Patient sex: M
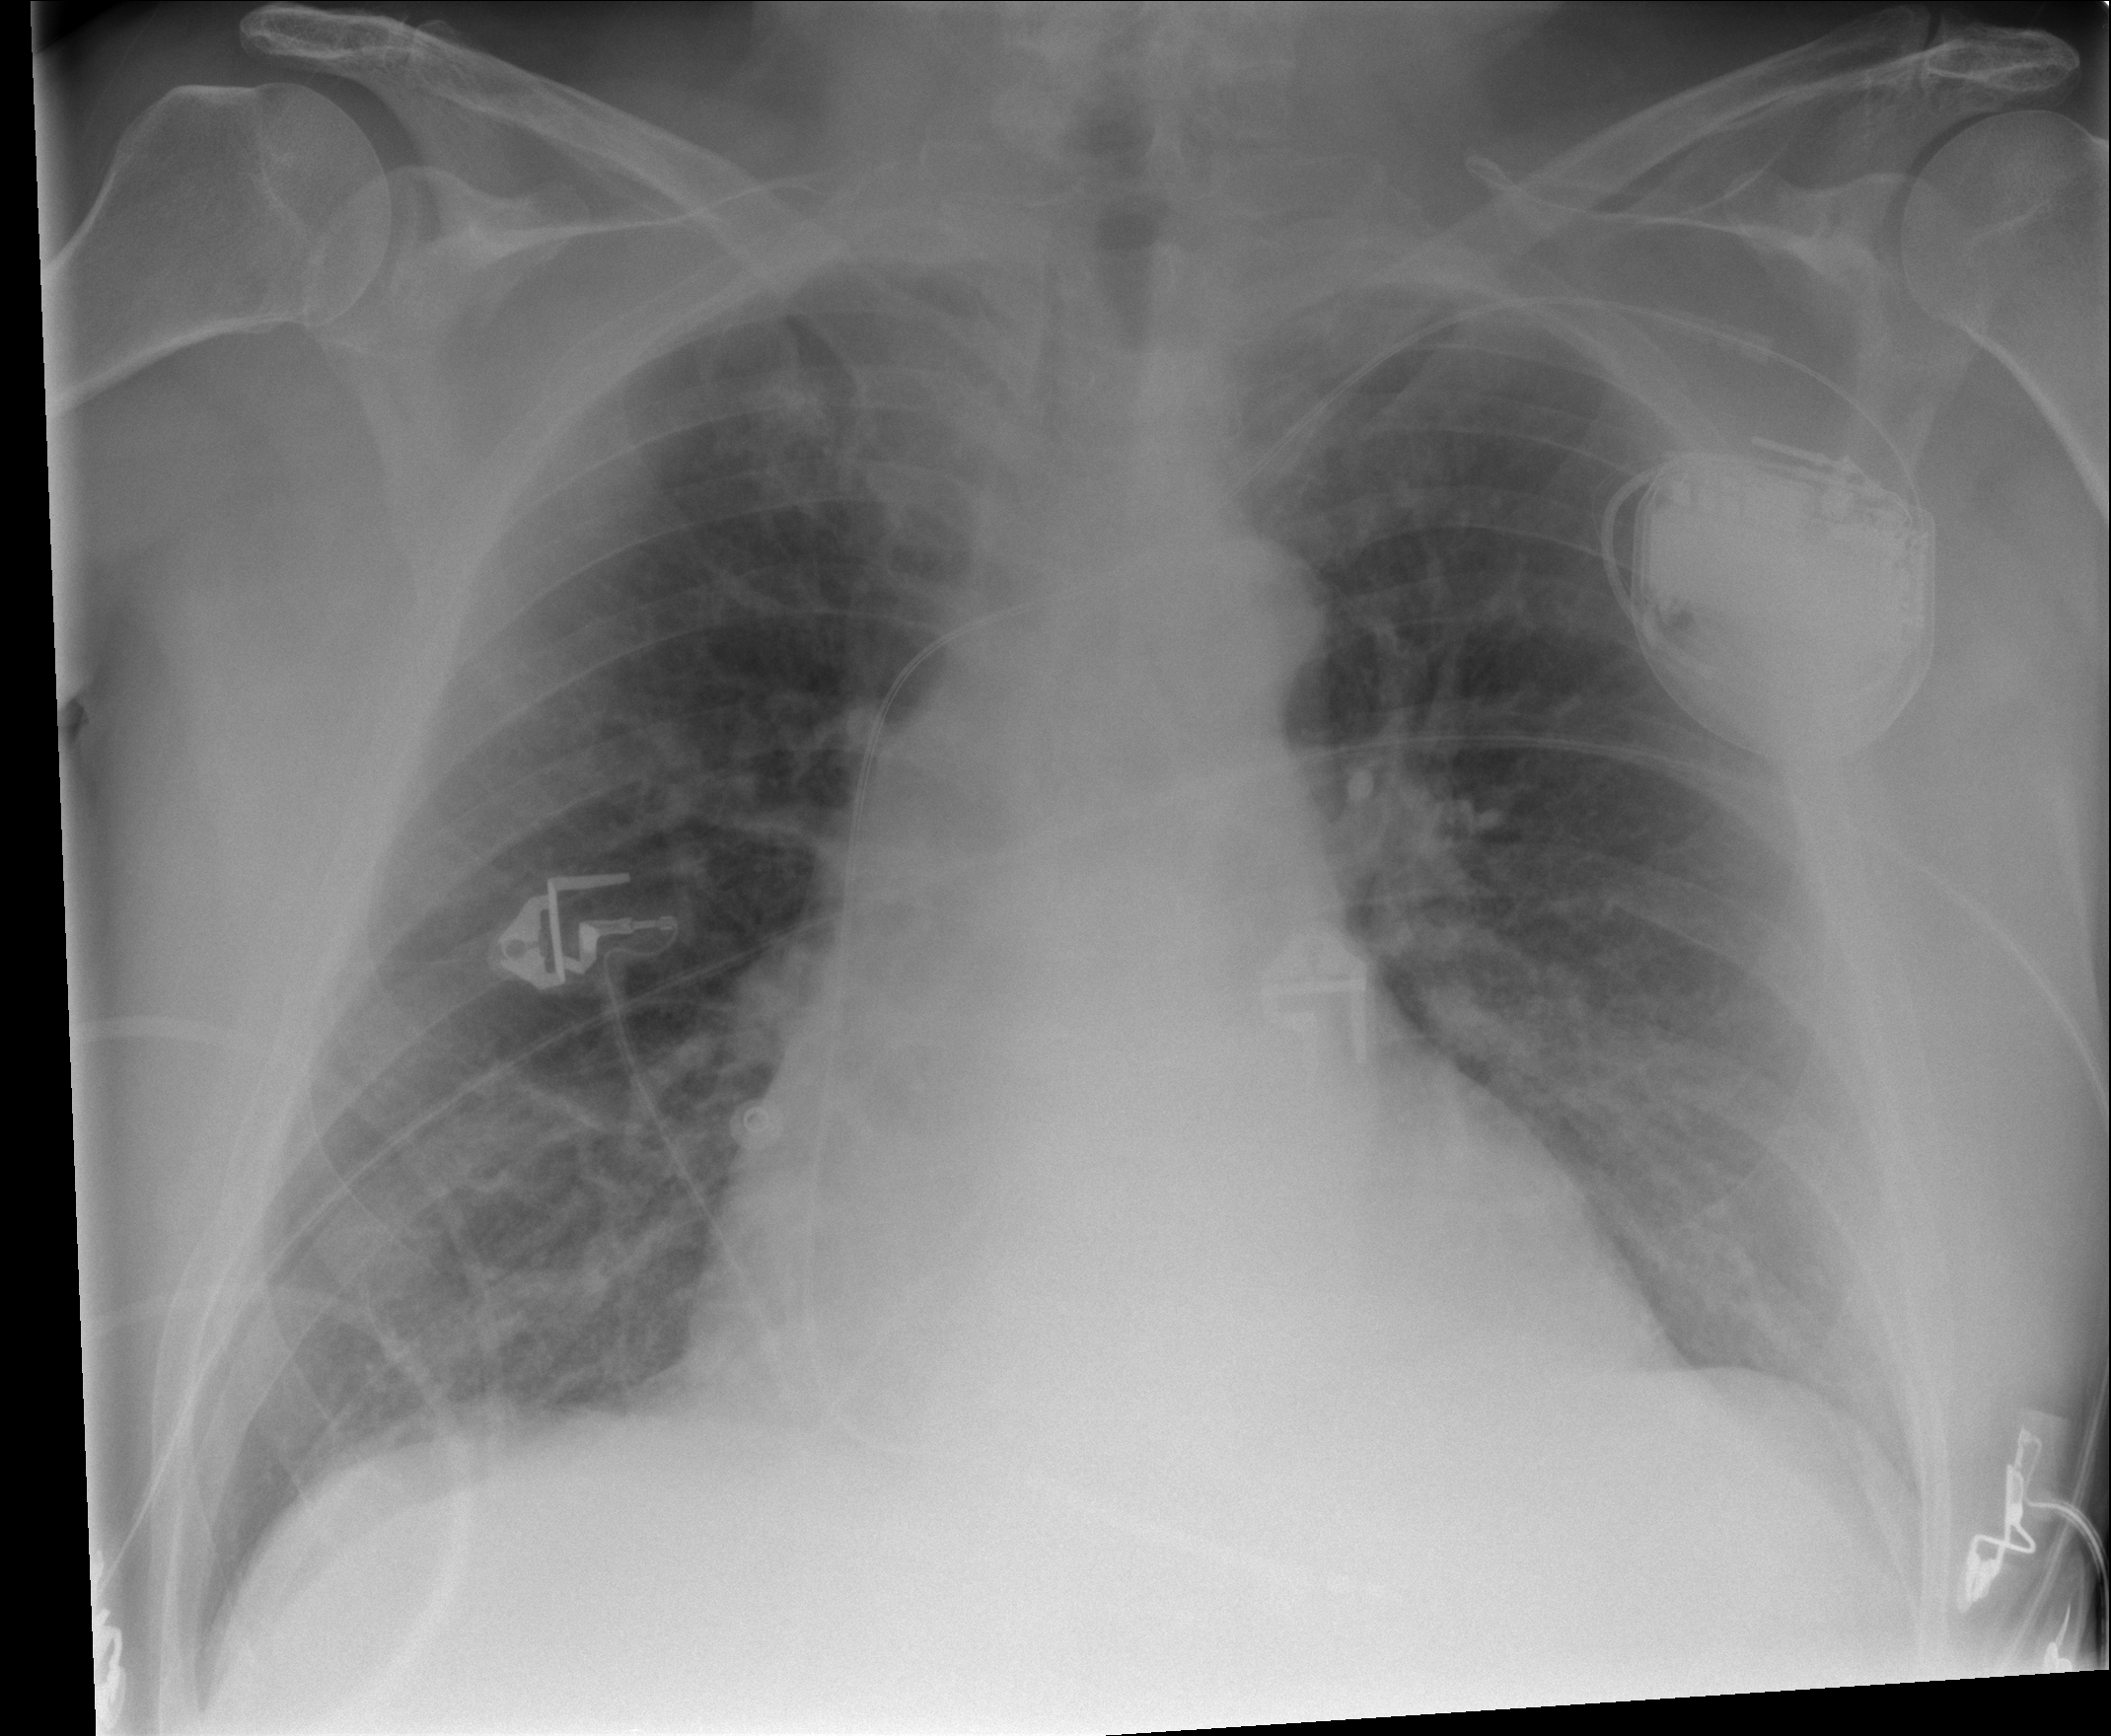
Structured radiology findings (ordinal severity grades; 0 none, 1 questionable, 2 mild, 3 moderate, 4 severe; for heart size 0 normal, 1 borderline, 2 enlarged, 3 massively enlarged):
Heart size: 2
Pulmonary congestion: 2
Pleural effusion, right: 0
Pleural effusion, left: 0
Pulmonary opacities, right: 0
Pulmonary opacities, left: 0
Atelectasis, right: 0
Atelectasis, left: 0